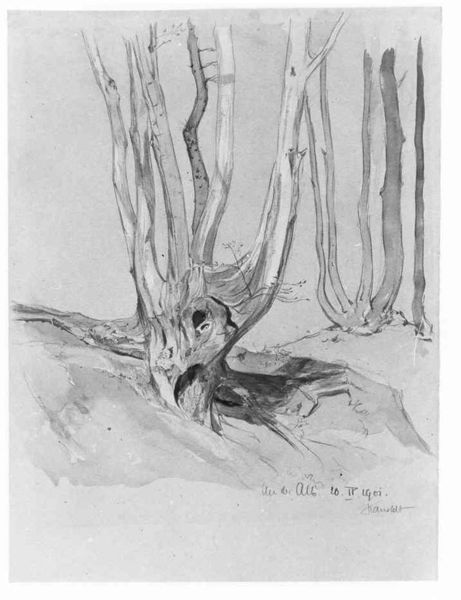
Titel: An der Alb
Künstler: Alexander Kanoldt
Standort: Karlsruhe
Institution: Staatliche Kunsthalle Karlsruhe
Schlagwörter: baum, blätter, dunkel, feder, laub, schatten, weiß, aquarell, baumstämme, bäume, landschaft, äste, grau, hell, licht, schwarz, skizze, zeichnung, weg, wiese, malerei, tot, signatur, ast, baumstamm, birke, erde, hügel, natur, stamm, strauch, weide, zweige, boden, blatt, wald, papier, studie, abhang, hang, grafik, graphik, kahl, winter, böschung, stämme, oil, white, afternoon, black, dark, face, gray, grey, painting, portrait, symbolism, all, print, plant, laviert, tusche, unterschrift, wurzel, zweig, lichtung, druck, loch, schwarzweiß, tinte, baumgruppe, wood, wurzeln, knospen, astloch, hügelig, life, rock, sky, tree, geäst, hill, landscape, nature, sand, water, sun, trees, wildnis, forest, light, plants, drawing, paper, black and white, waldweg, color, shadow, bird, graphic, illustration, line, monochrome, outline, sketch, pen, fall, baumstumpf, handschrift, dead, aum, still life, dirt, hohl, federzeichnung, stump, leaves, trunk, zeichung, tuschezeichnung, ink, draft, water colour, watercolor, art, ground, what, signature, detail, study, pencil, eye, motion, bare, branches, shrub, slope, leaf, alb, pen and ink, shading, wash, greyscale, lithograph, shade, shadows, watercolors, minimal, paint, gauguin, soil, beak, barren, branch, dead tree, graphiik, skull, tall, black-white, shape, stem, hollow, earth, scharz weiss, woods, date, european, root, b&w, negative space, trunks, grayscale, curve, bark, hole, bough, antlers, signed, up, crevice, twigs, value, branching, quick sketch, copse, knot, scarce, multiple branches, many branches, pencil drawing, dried, help me what, poplar, leafless, pencil sketch, antler, midday, dormant, du bist blöd, drawing - pencil, black and whte, habitat, pop;ar, museum, figure, skull plant pencil grey line drawing, tusschezeichnung